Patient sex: M
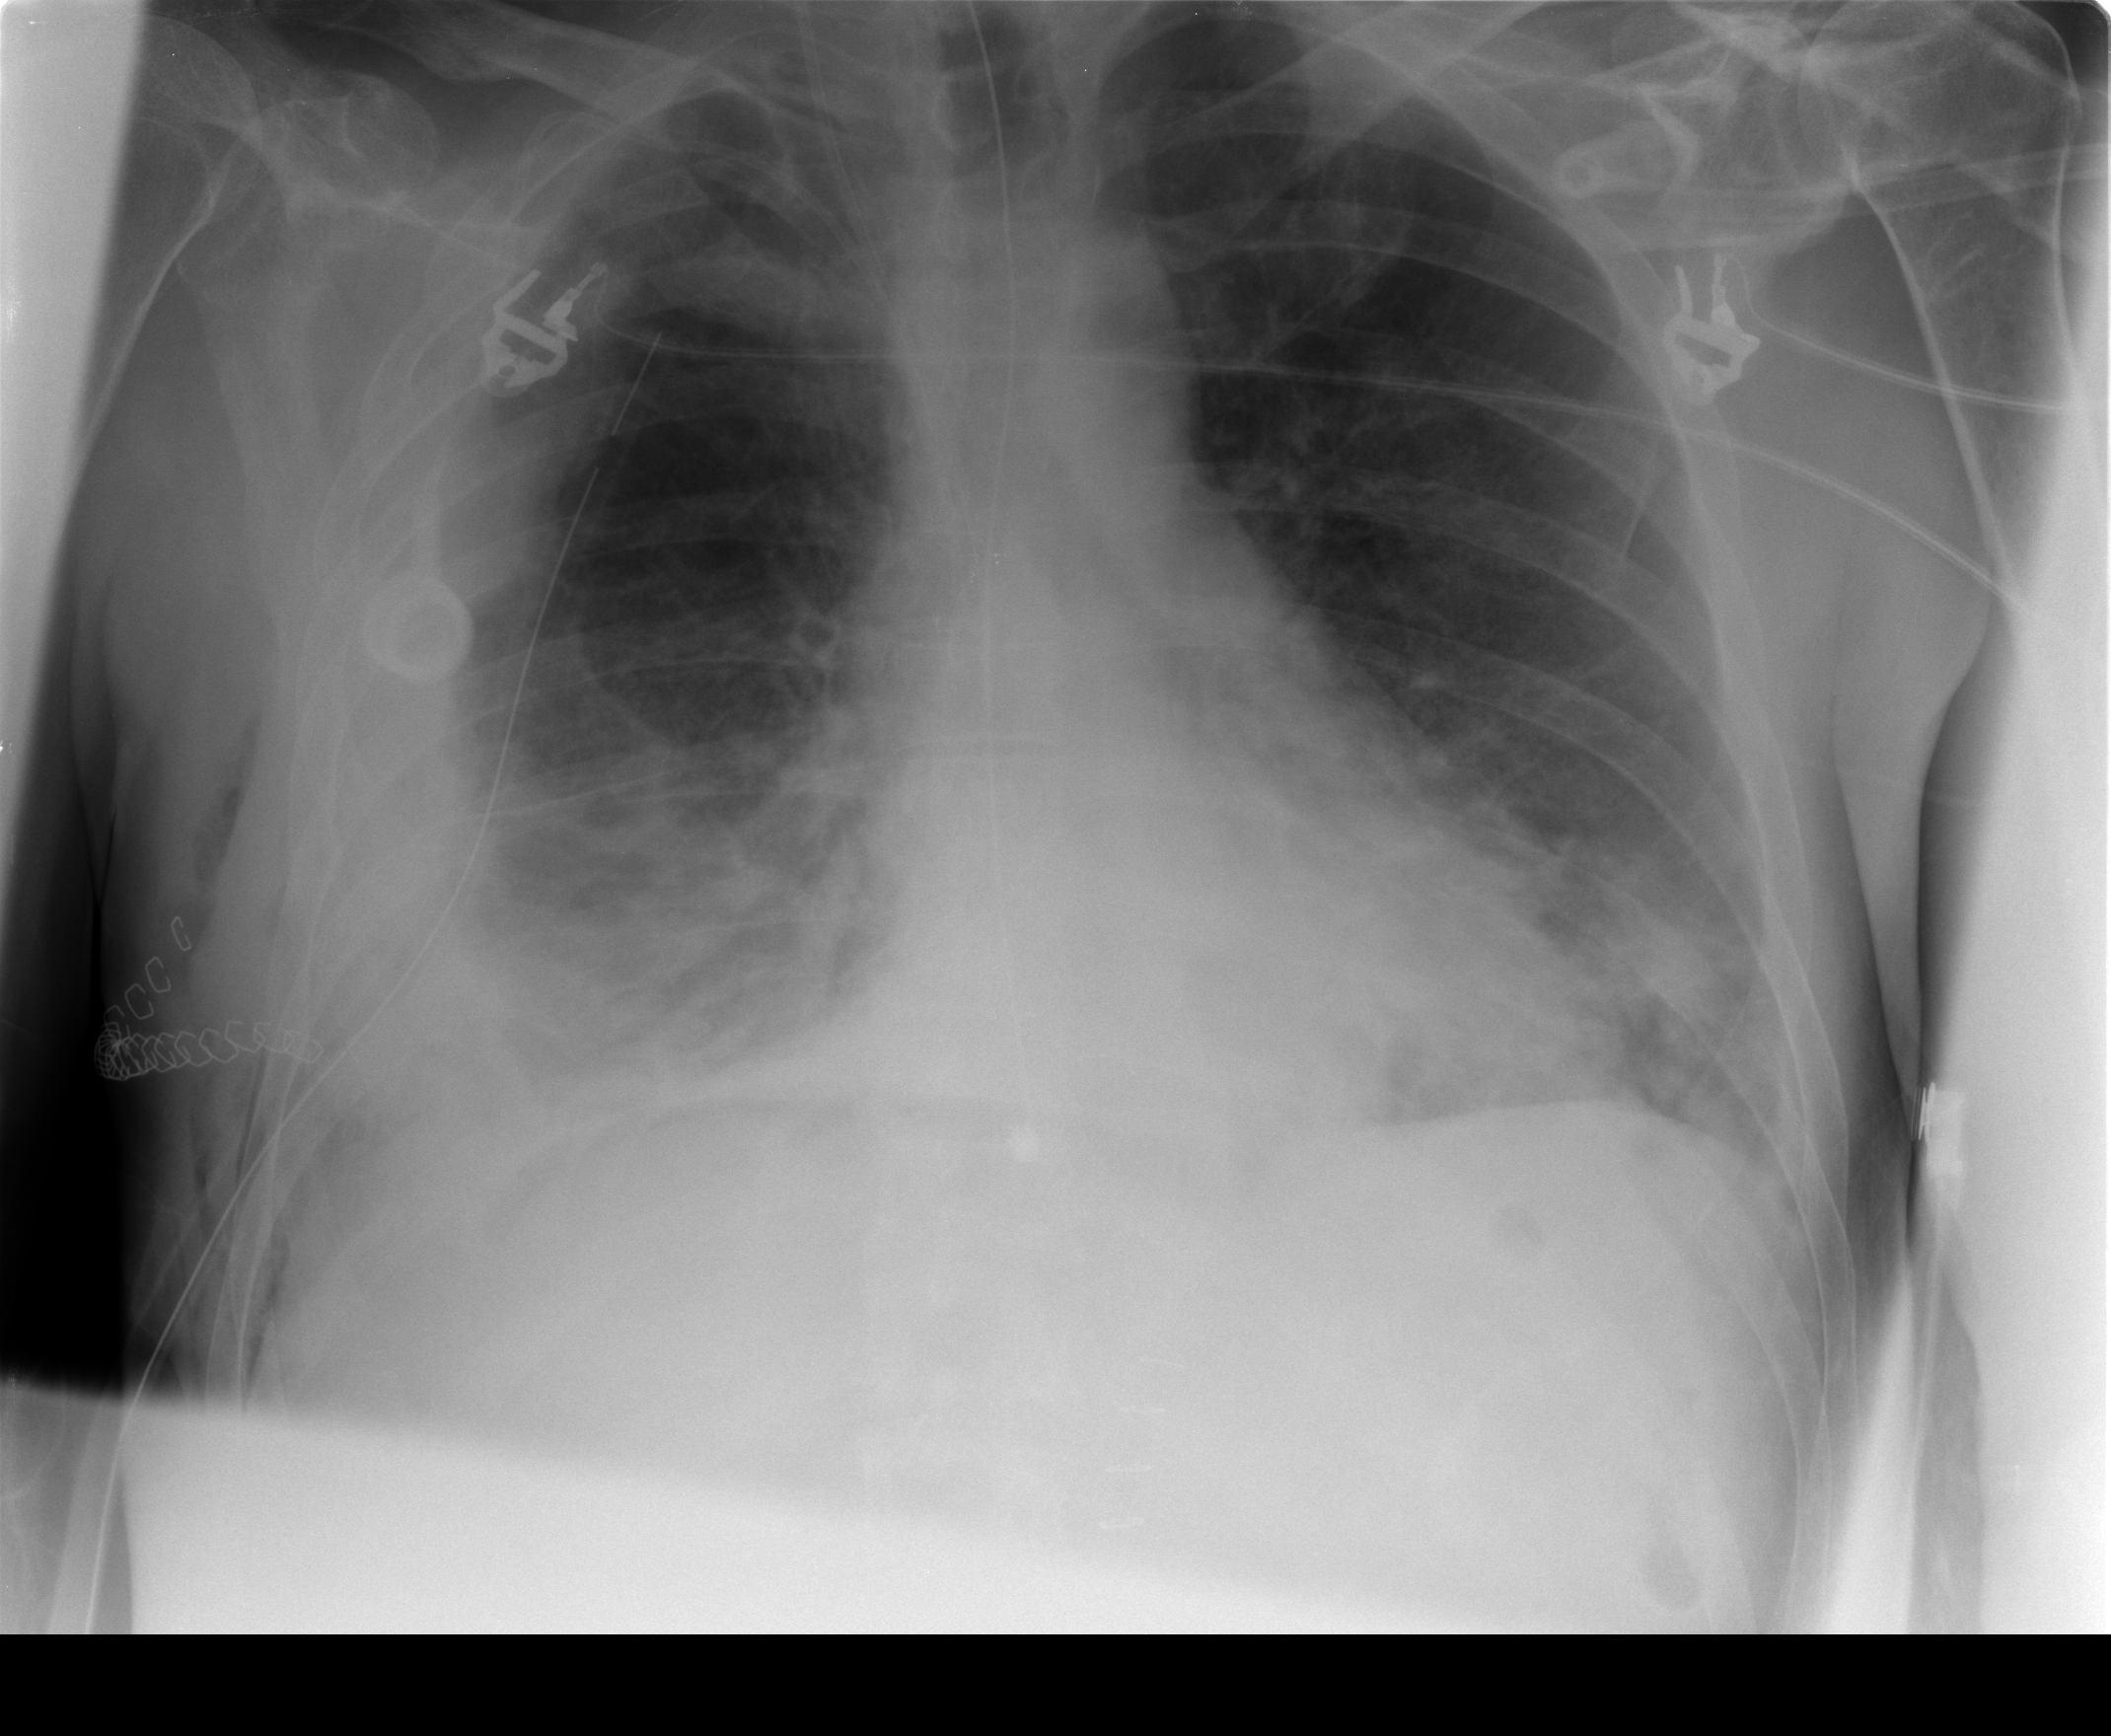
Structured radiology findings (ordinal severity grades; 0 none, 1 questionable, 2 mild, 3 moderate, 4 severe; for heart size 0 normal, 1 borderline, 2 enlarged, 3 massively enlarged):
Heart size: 0
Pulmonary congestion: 2
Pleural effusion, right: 3
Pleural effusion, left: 1
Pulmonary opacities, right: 1
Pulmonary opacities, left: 1
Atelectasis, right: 2
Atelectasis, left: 2